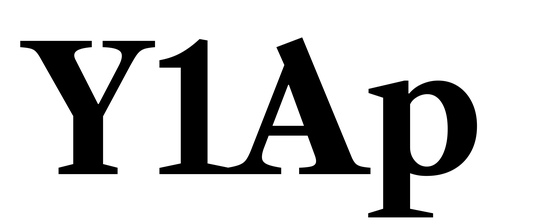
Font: LibreCaslonText_Bold